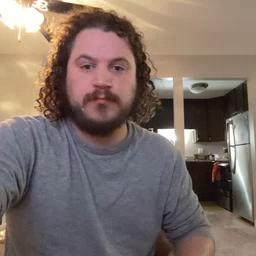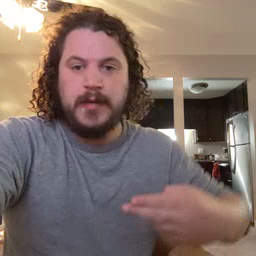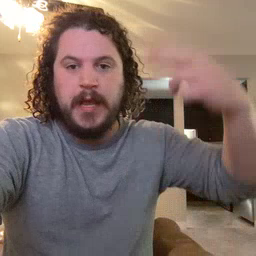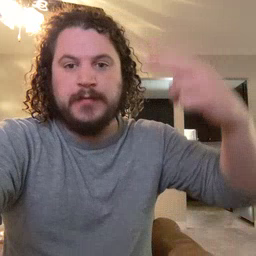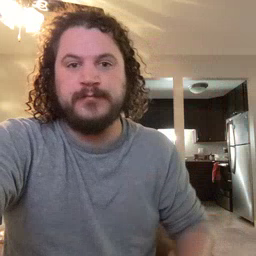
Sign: high